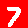
Digit: 7